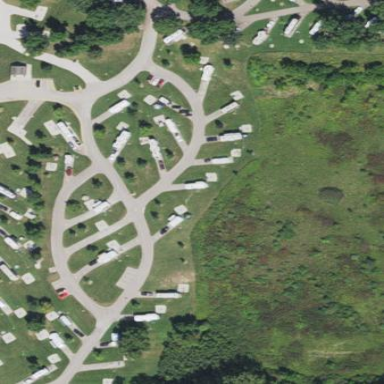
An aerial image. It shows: Campsite for tourism.